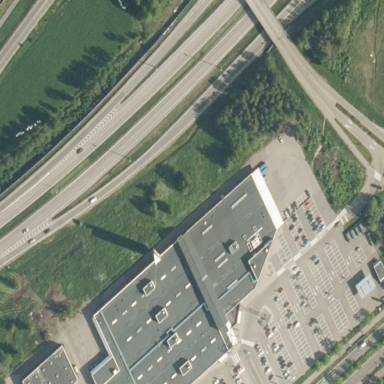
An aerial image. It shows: View of supermarket building.